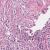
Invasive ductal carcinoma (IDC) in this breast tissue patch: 1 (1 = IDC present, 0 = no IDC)